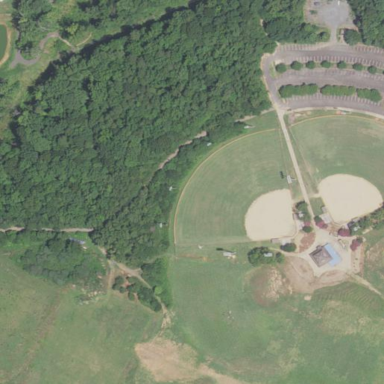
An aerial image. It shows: Baseball pitch for leisure and sports activities.